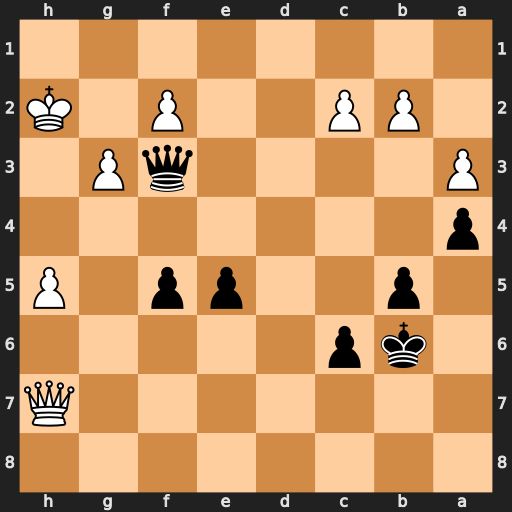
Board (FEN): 8/7Q/1kp5/1p2pp1P/p7/P4qP1/1PP2P1K/8
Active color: b
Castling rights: -
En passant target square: -
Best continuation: Qxf2+ Kh3 Qf3